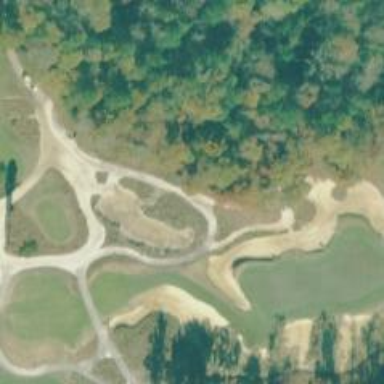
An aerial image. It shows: Bunker on golf course.